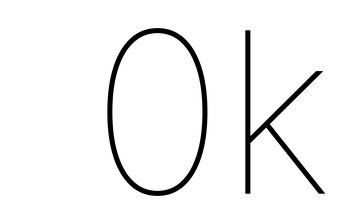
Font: Inter_Thin